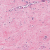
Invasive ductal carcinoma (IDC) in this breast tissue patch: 0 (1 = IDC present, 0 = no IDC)